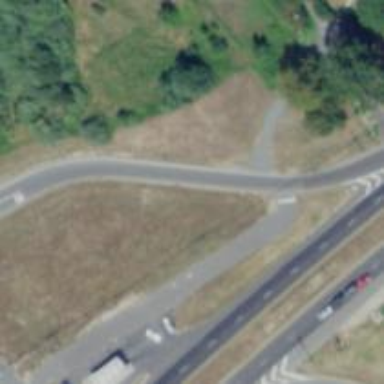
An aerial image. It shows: Trunk link highway.